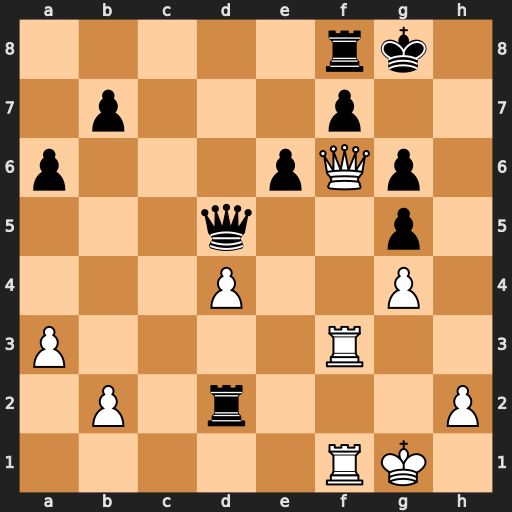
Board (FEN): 5rk1/1p3p2/p3pQp1/3q2p1/3P2P1/P4R2/1P1r3P/5RK1
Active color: w
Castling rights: -
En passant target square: -
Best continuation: Qxg6+ fxg6 Rxf8+ Kh7 R1f7+ Kh6 Rh8#